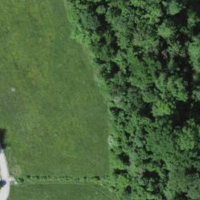
EUNIS habitat code: 52
Species observed at this site:
Agrimonia eupatoria
Echium vulgare
Lacerta agilis
Argentina anserina